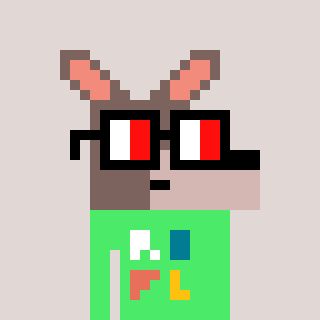
a pixel art character with square glasses with black frames and red eyes, a kangaroo-shaped head and a teal-colored body on a warm background